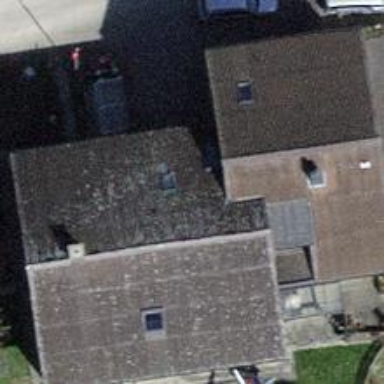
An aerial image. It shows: Building with tiled roof.